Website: lowes
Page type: order-tracking
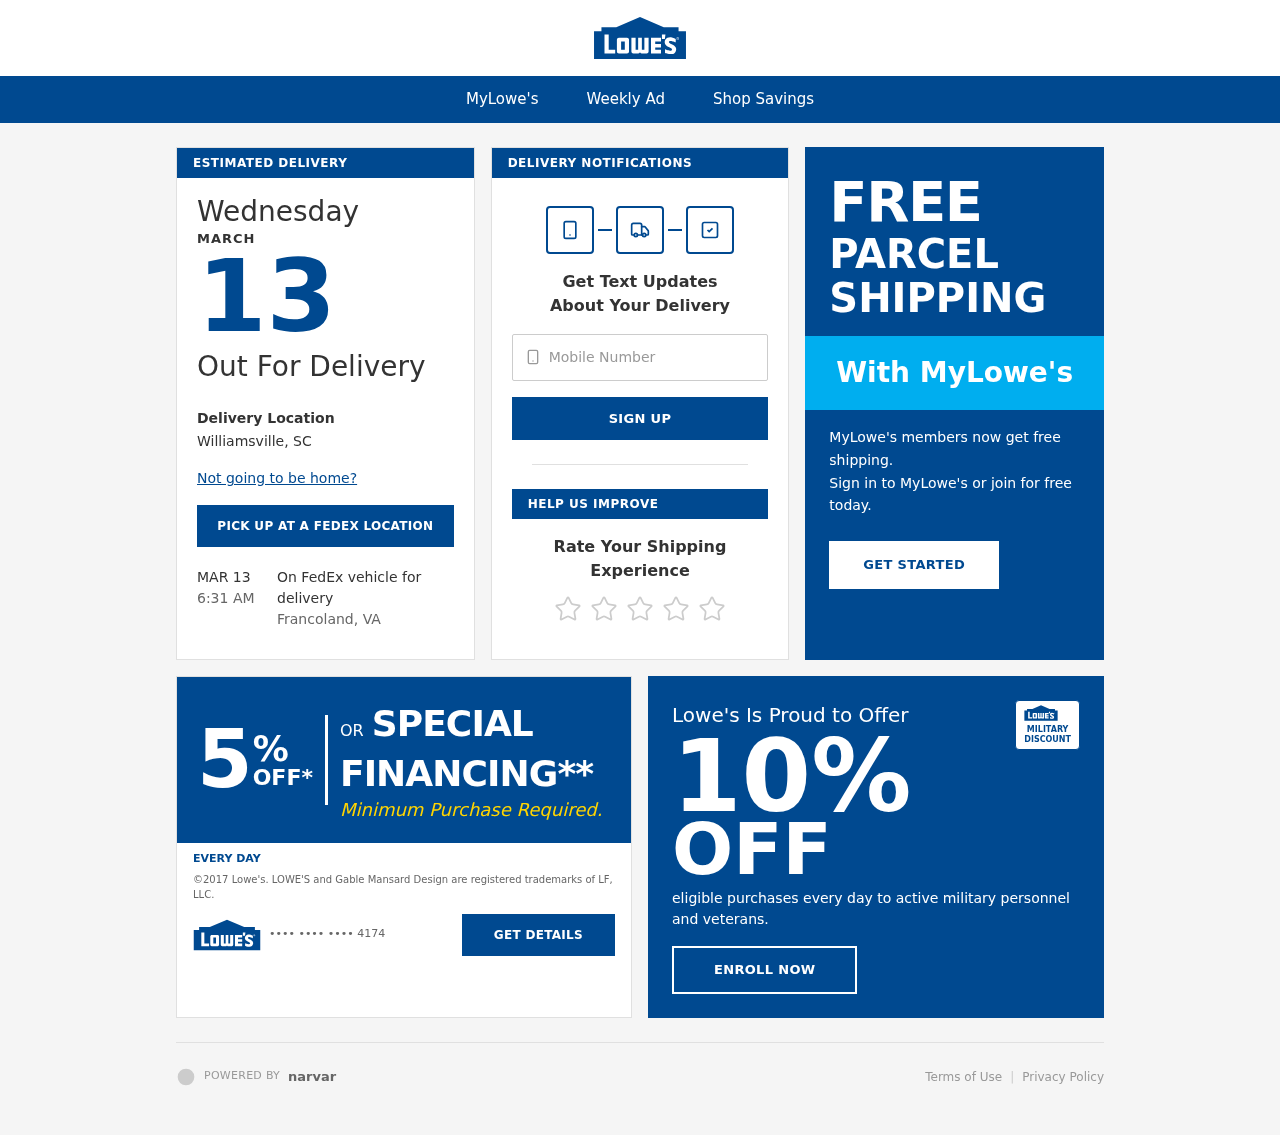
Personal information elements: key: PII_CARD_LAST4
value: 4174
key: PII_PHONE
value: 3027135062
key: PII_CITY_STATE
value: Williamsville, SC
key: PII_CITY_STATE2
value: Francoland, VA
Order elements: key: ORDER_DELIVERY_DATE
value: MAR 13
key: ORDER_DELIVERY_DATE
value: MARCH
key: ORDER_DELIVERY_DATE
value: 6:31 AM
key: ORDER_DELIVERY_DATE
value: Wednesday
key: ORDER_DELIVERY_DATE
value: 13